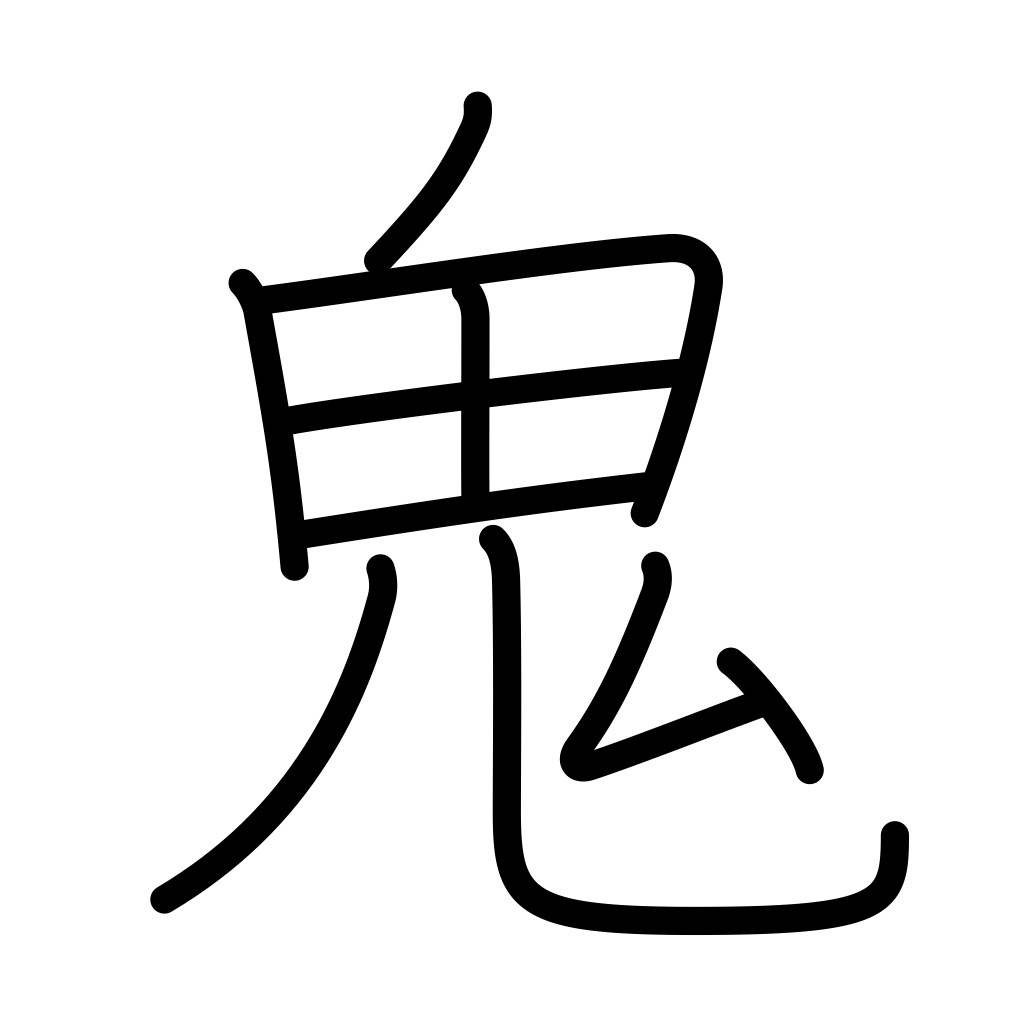
Meaning: ghost, devil